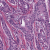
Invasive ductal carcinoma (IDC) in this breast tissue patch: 1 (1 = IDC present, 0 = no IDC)